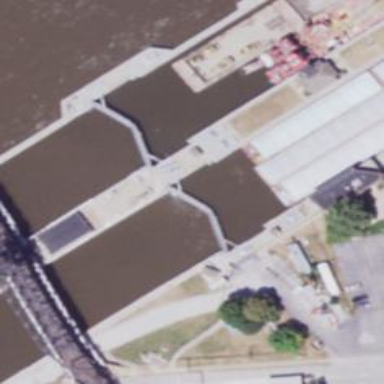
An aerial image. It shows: Lock gate on waterway.